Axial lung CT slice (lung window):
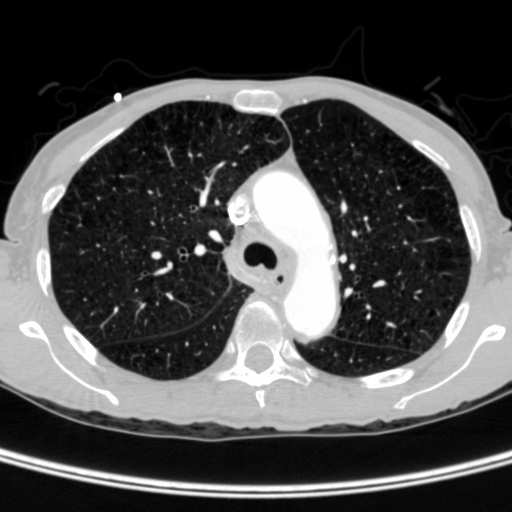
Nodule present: no